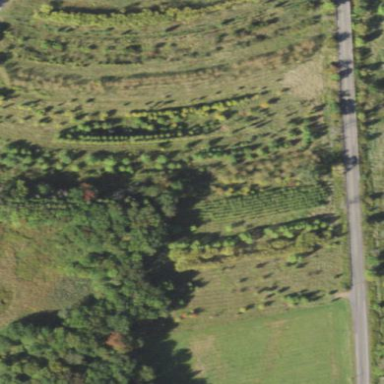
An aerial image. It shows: Plant nursery cultivating trees.